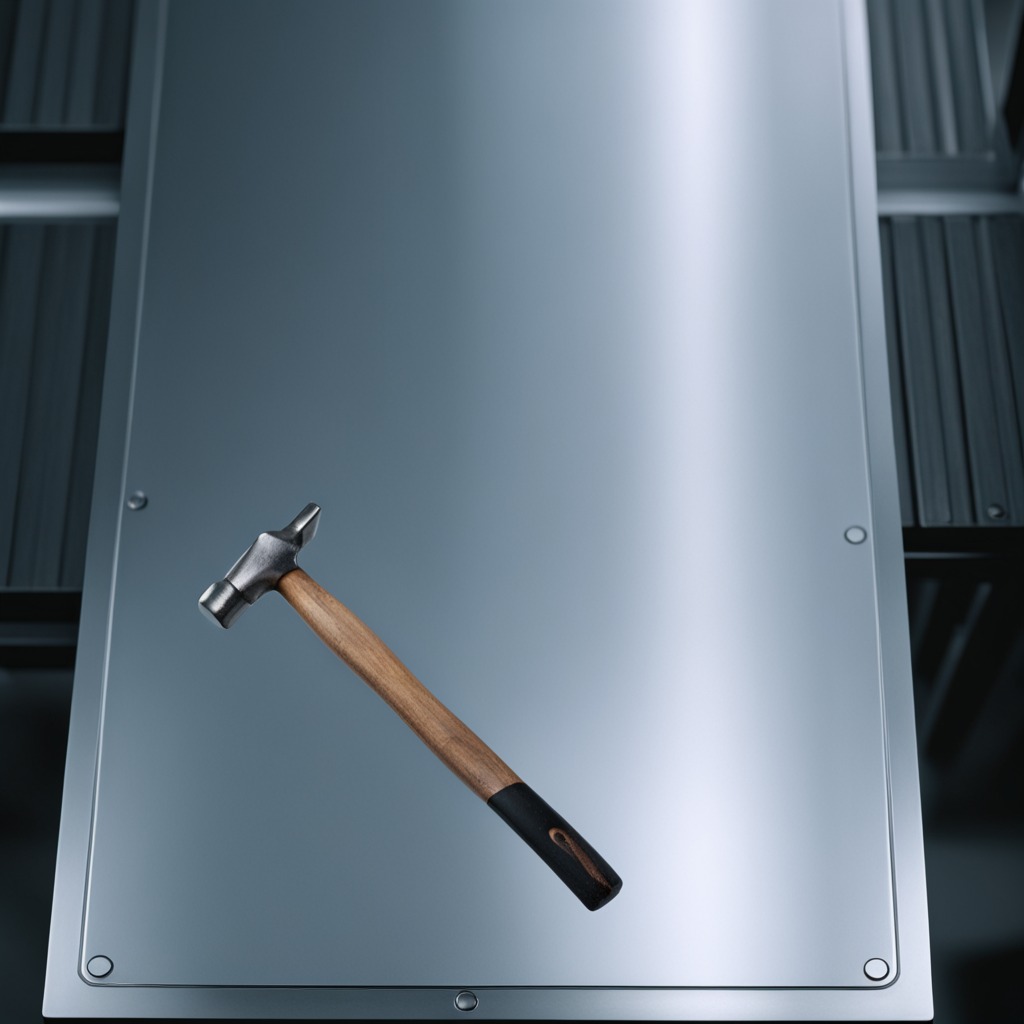
A hammer lies on the metal table in the machine shop under fluorescent lights.